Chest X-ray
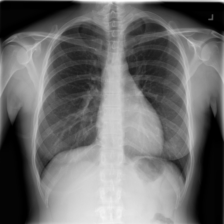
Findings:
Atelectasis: negative
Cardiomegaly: negative
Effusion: negative
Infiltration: negative
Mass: negative
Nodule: negative
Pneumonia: negative
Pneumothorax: negative
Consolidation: negative
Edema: negative
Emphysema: negative
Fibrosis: negative
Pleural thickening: negative
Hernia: negative